Interaction volume radius: 10 \u00c5
Interaction volume height: 20 \u00c5
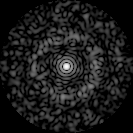
Disorder parameter: 0.8419